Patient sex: M
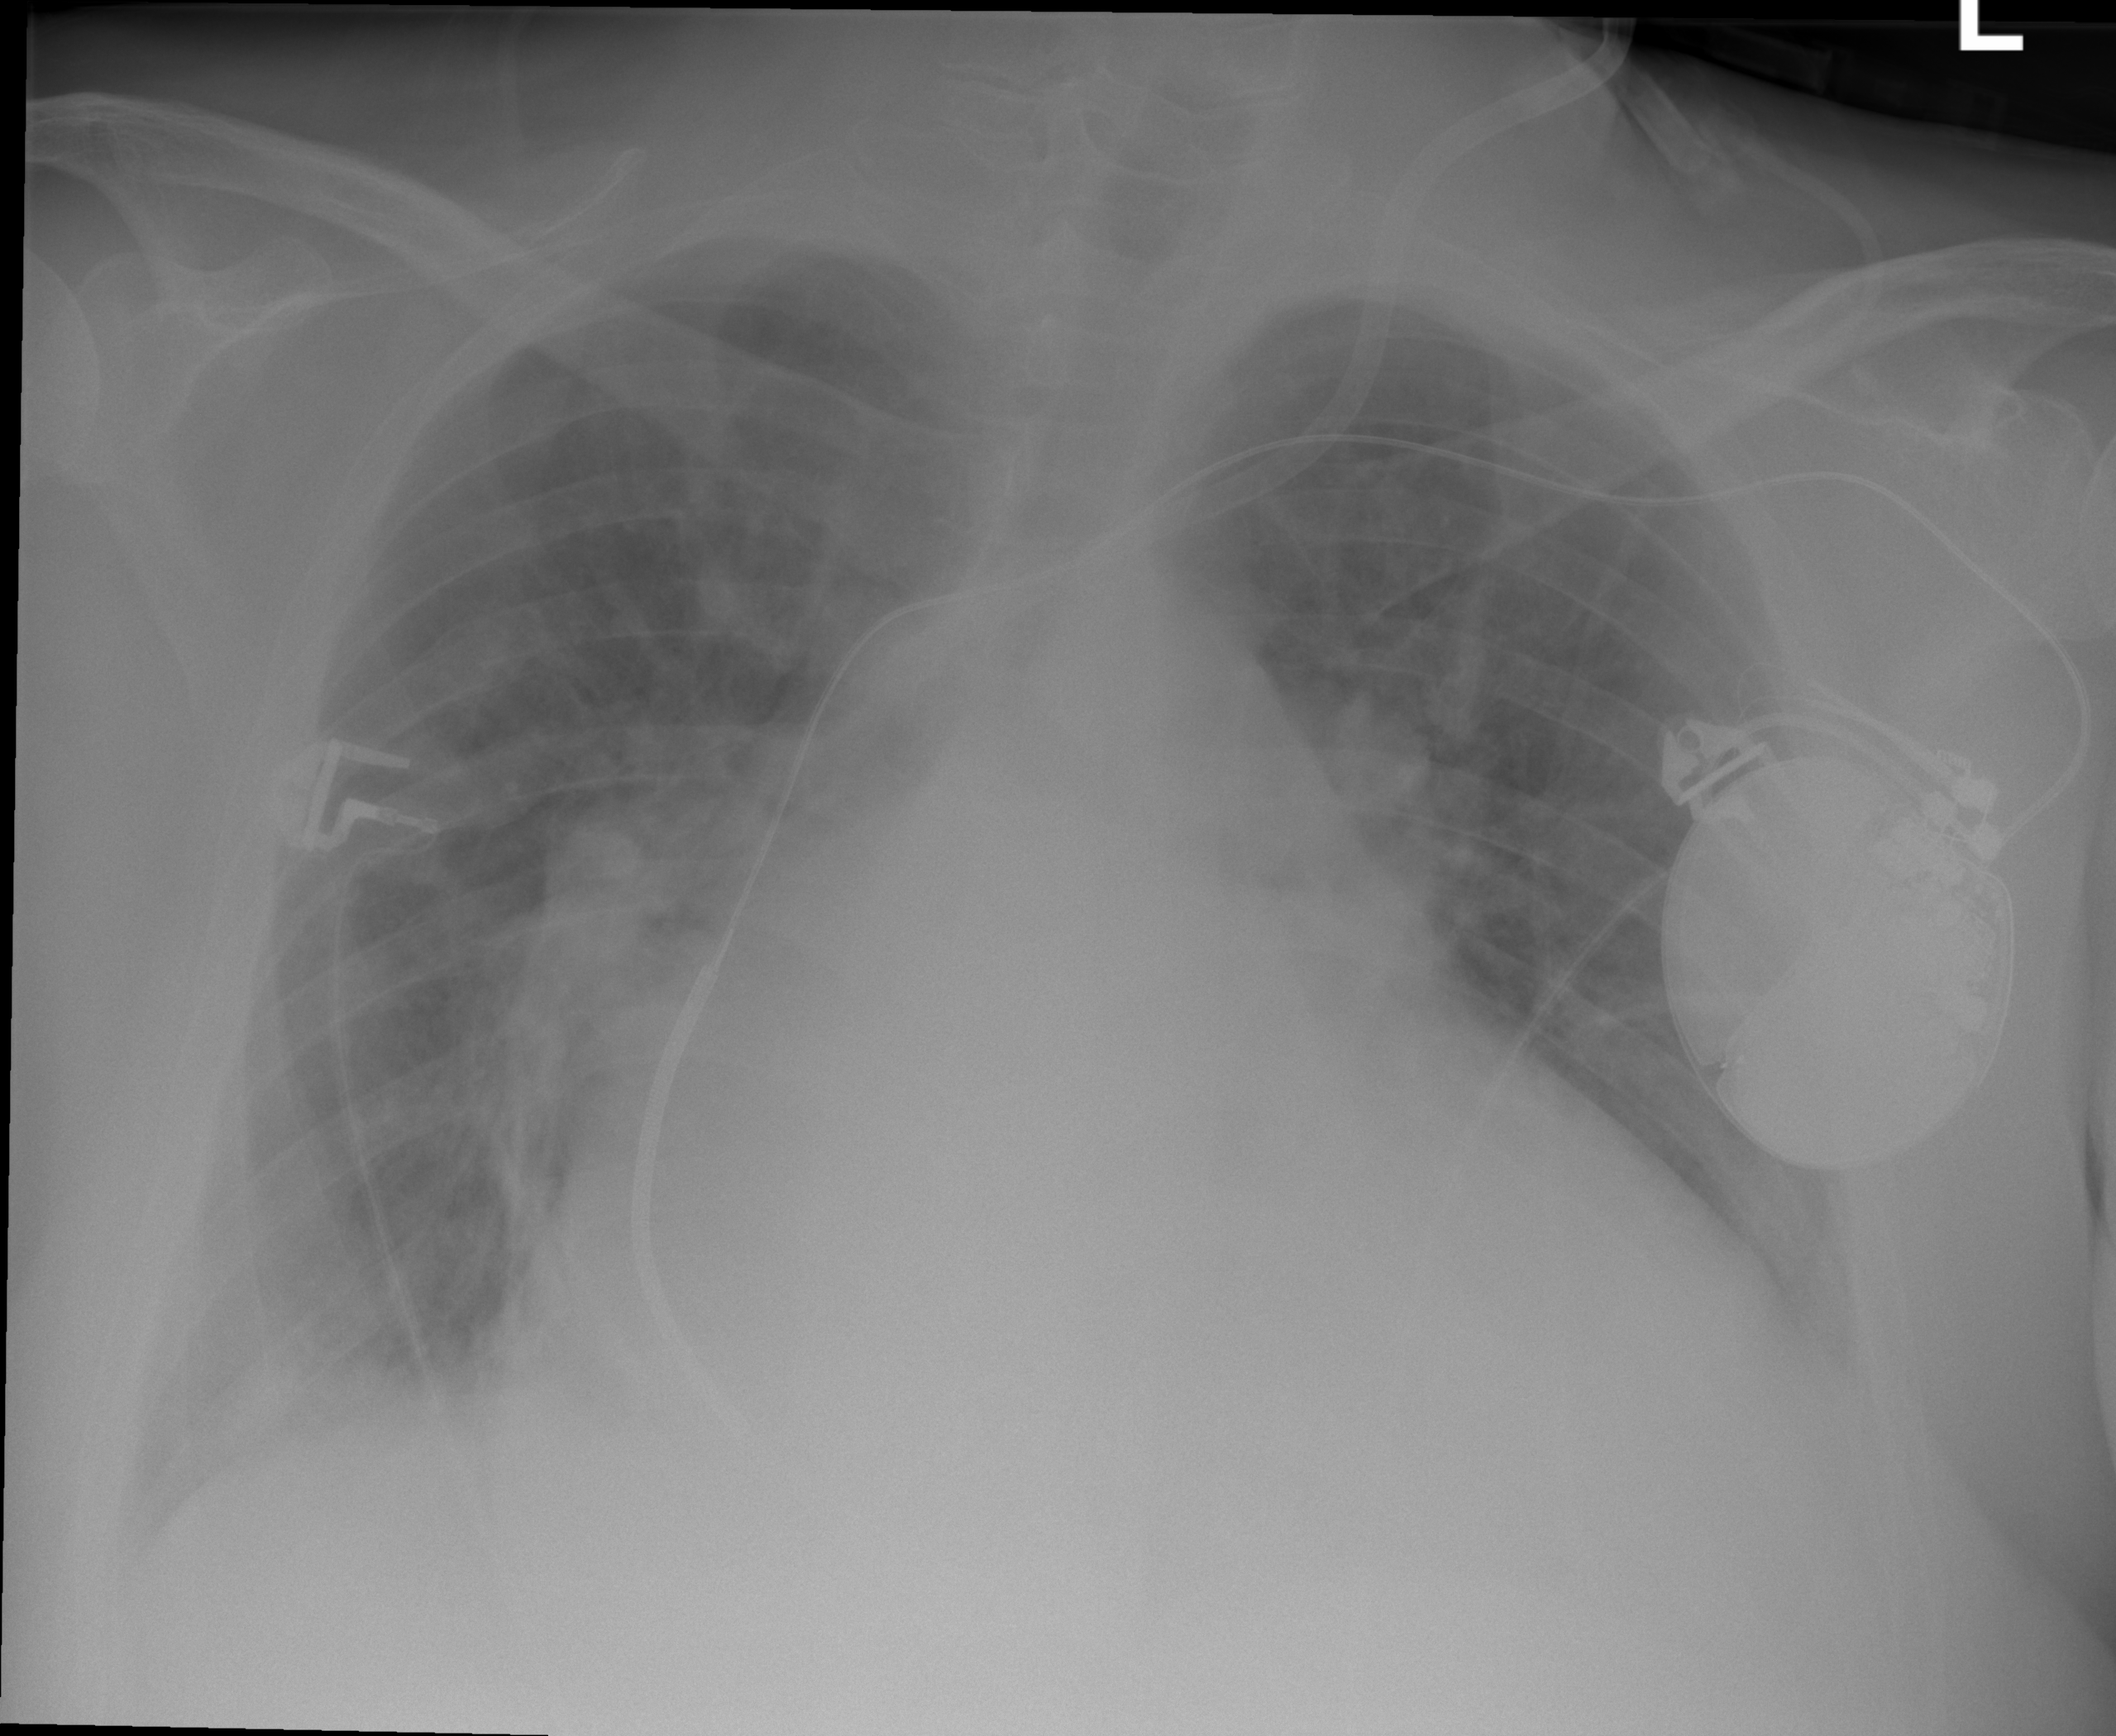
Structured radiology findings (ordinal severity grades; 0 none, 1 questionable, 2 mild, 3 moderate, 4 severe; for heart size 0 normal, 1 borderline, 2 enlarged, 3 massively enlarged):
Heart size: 3
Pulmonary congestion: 3
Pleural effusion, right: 0
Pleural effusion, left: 0
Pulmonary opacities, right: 2
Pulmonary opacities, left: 0
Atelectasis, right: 0
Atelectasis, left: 0